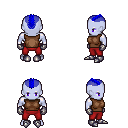
a pixel art fantasy rpg character, male body template, dark elf, purple skin, brown sleeveless shirt, red pants, blue short mohawk hairstyle, metal gloves, metal boots, four views (front, back, left, right), 2x2 character sprite sheet, small pixel art, hard edges, no anti-aliasing